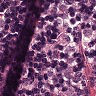
Metastatic tissue present: yes